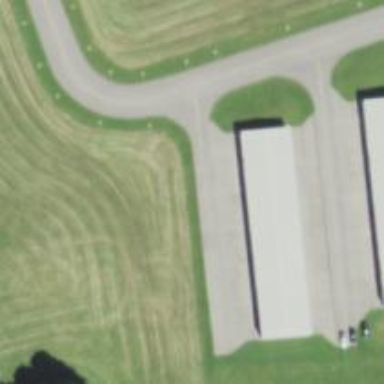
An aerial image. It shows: View of taxiway at the airport.